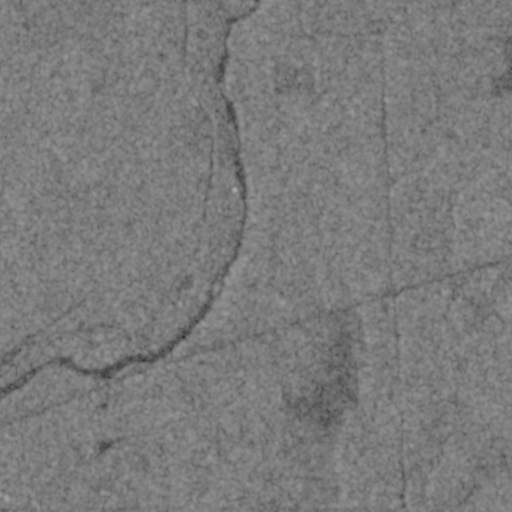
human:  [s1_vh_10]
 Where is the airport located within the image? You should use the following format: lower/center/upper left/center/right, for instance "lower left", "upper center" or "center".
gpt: The airport is located in the lower left of the image.
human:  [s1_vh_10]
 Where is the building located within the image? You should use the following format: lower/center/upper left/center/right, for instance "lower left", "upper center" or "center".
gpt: The building is located in the lower left of the image.
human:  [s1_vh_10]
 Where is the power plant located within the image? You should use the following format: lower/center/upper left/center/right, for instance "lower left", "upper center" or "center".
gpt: There is no power plant in the image.

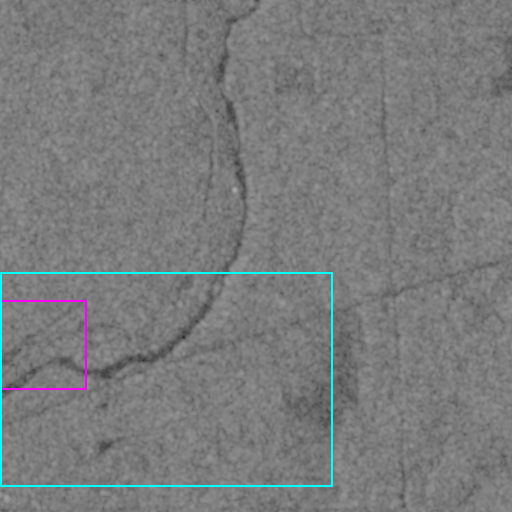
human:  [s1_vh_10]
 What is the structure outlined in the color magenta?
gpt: The structure outlined in magenta is an airport.
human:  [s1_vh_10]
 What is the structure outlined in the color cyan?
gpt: The structure outlined in cyan is a park.
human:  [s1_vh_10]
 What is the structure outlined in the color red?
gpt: There is no red outline.